Question: ## Question:
I'm using Josh Smith's <URL> of commands for MVVM using routed commands. I have a 'MenuItem' binded to a command.
The input bindings are defined in the parent window. When I run the program, I use the Keyboard shortcut, but the 'MenuItem' does not show a 'Control+O' next to the 'MenuItem' header.
## Pics:

## Code:
'''
<Window.CommandBindings>
<cmd:CommandSinkBinding Command="vm:MainVM.OpenDialogCommand" />
</Window.CommandBindings>
<Window.InputBindings>
<KeyBinding Command="vm:MainVM.OpenDialogCommand" Key="O" Modifiers="Ctrl"/>
</Window.InputBindings>
'''
'''
<MenuItem Header="Open" Command="vm:MainVM.OpenDialogCommand" />
'''
The MenuItem is styled, but removing the style does not make a difference.
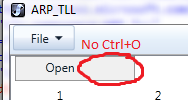
Answer: try this
'''
<MenuItem Header="Open" Command="vm:MainVM.OpenDialogCommand"
InputGestureText="Ctrl+O" />
'''